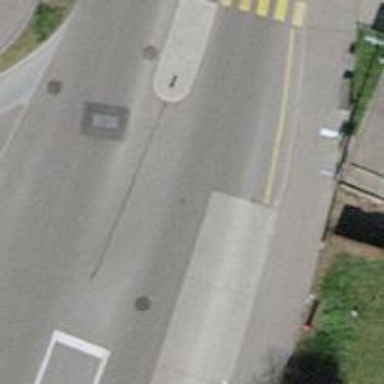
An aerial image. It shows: Bus stop with designated public transport stop position.